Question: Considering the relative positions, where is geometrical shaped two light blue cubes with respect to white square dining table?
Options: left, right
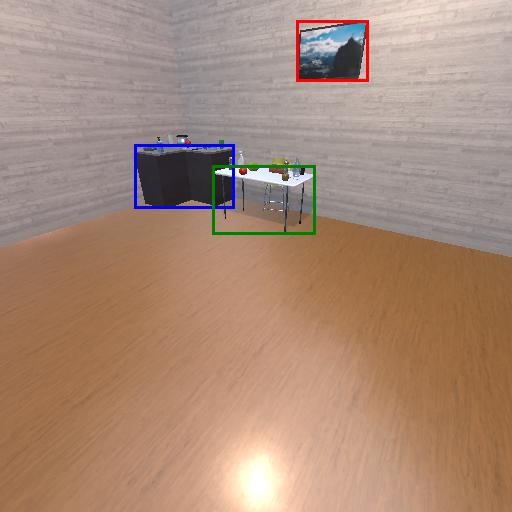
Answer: left